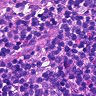
Metastatic tissue present: no